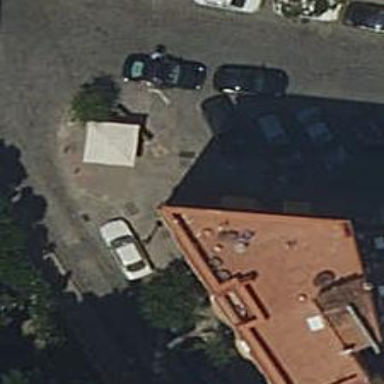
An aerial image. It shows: Restaurant.